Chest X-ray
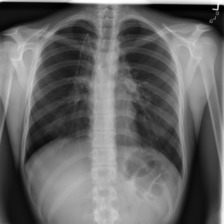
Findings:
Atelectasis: negative
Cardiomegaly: negative
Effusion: negative
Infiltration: negative
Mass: negative
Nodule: negative
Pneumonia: negative
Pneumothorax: negative
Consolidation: negative
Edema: negative
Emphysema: negative
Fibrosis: positive
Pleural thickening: negative
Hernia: negative